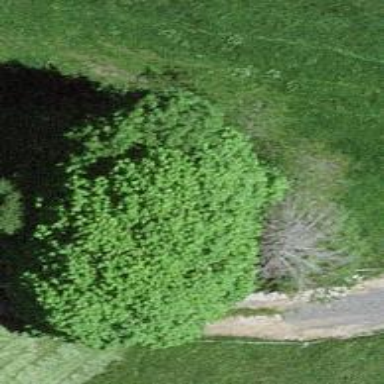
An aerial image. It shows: Beautiful tree in nature.